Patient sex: M
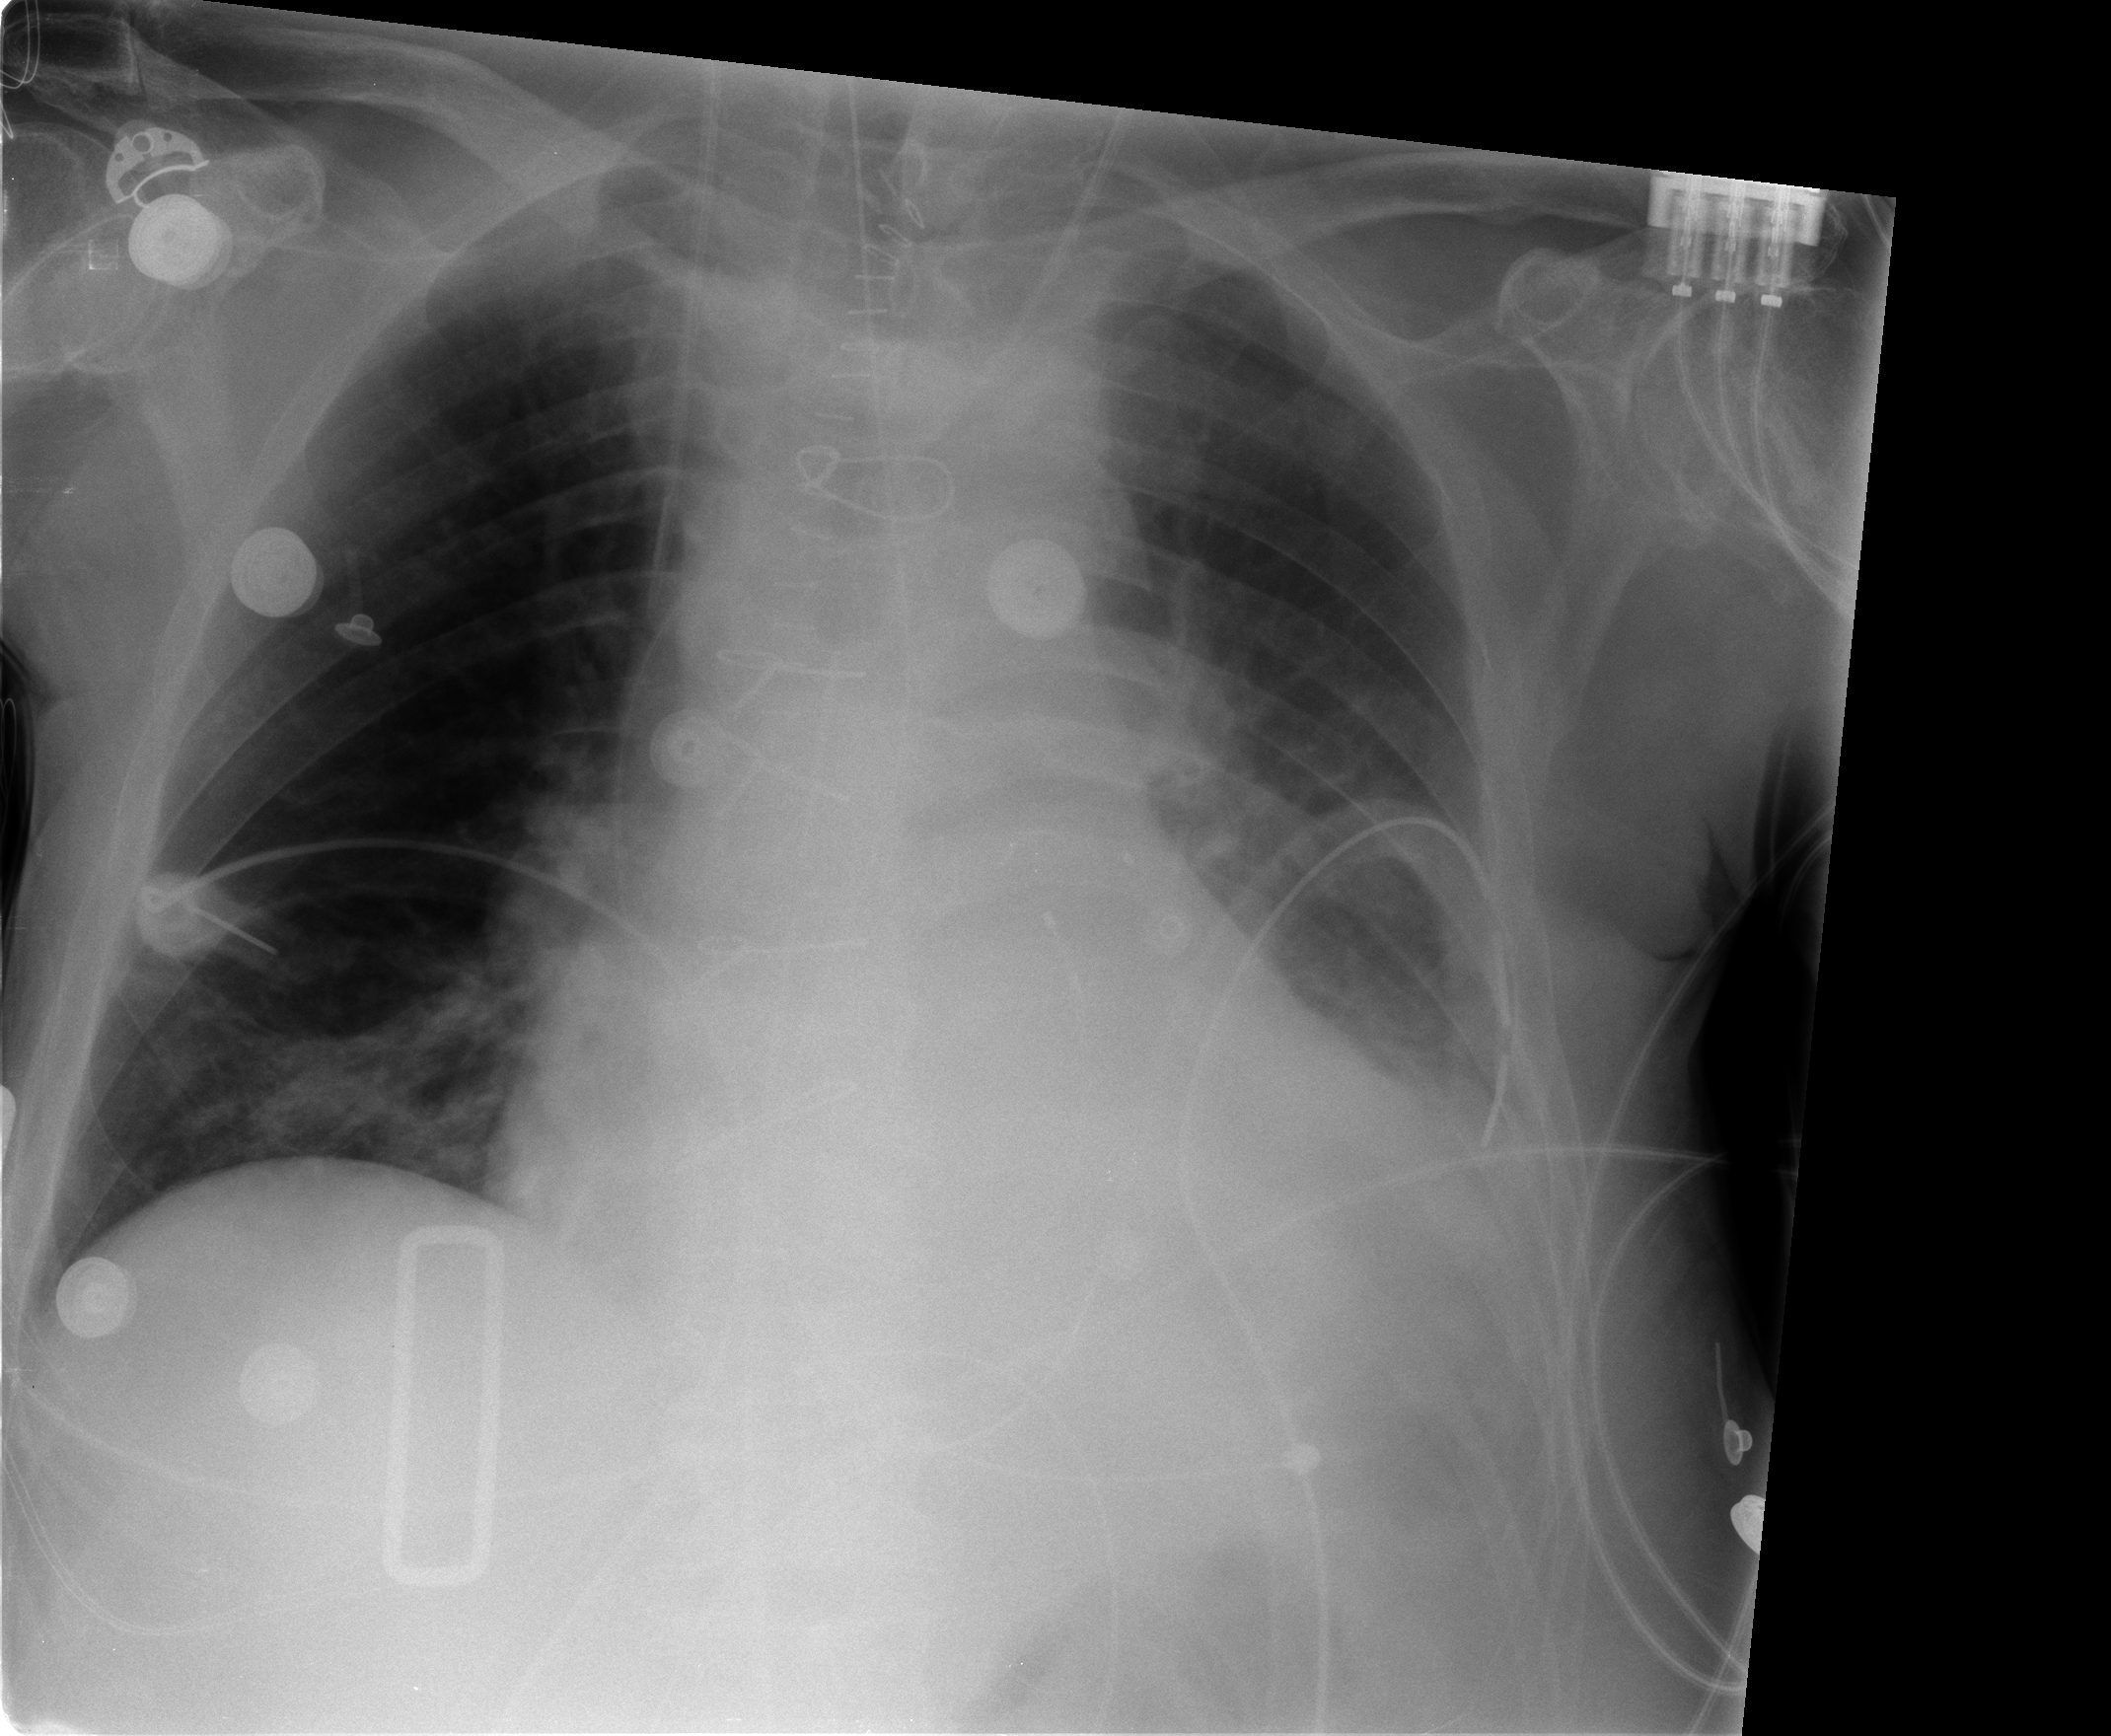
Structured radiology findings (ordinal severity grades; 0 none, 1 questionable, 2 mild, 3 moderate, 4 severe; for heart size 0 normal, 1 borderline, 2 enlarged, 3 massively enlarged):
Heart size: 2
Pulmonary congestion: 2
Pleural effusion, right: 0
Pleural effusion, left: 2
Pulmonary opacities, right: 0
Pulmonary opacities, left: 2
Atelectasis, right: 0
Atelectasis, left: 2